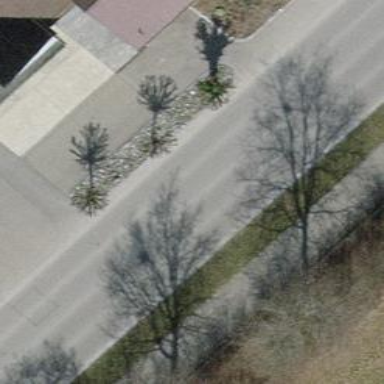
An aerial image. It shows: Bus stop with stop position for public transport.